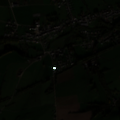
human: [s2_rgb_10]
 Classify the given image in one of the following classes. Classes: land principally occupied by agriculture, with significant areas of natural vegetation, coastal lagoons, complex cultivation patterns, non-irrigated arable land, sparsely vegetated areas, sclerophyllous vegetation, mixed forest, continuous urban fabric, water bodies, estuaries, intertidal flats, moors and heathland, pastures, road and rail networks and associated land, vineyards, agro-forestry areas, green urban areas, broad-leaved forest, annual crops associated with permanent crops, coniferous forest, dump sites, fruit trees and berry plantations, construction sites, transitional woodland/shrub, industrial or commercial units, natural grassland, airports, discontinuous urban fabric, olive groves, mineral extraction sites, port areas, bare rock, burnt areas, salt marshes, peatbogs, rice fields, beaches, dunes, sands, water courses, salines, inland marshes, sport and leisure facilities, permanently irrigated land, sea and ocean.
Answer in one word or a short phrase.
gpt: discontinuous urban fabric, pastures, complex cultivation patterns, broad-leaved forest